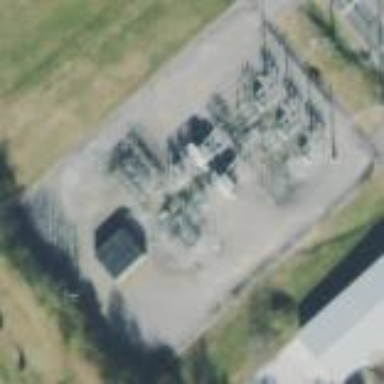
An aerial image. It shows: Power substation.